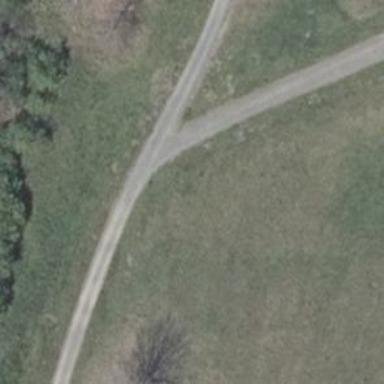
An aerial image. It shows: Pebblestone path.